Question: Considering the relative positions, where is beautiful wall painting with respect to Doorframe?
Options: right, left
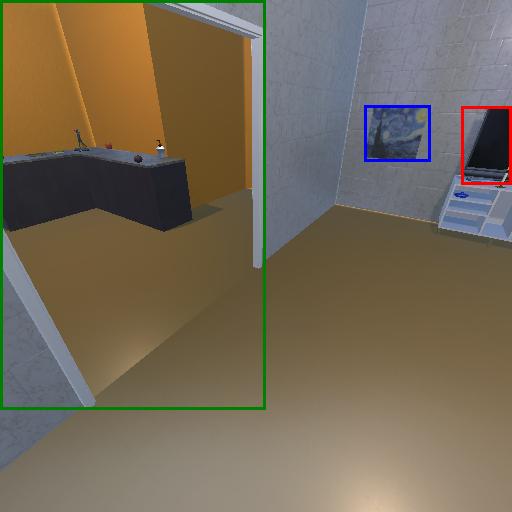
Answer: right